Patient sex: F
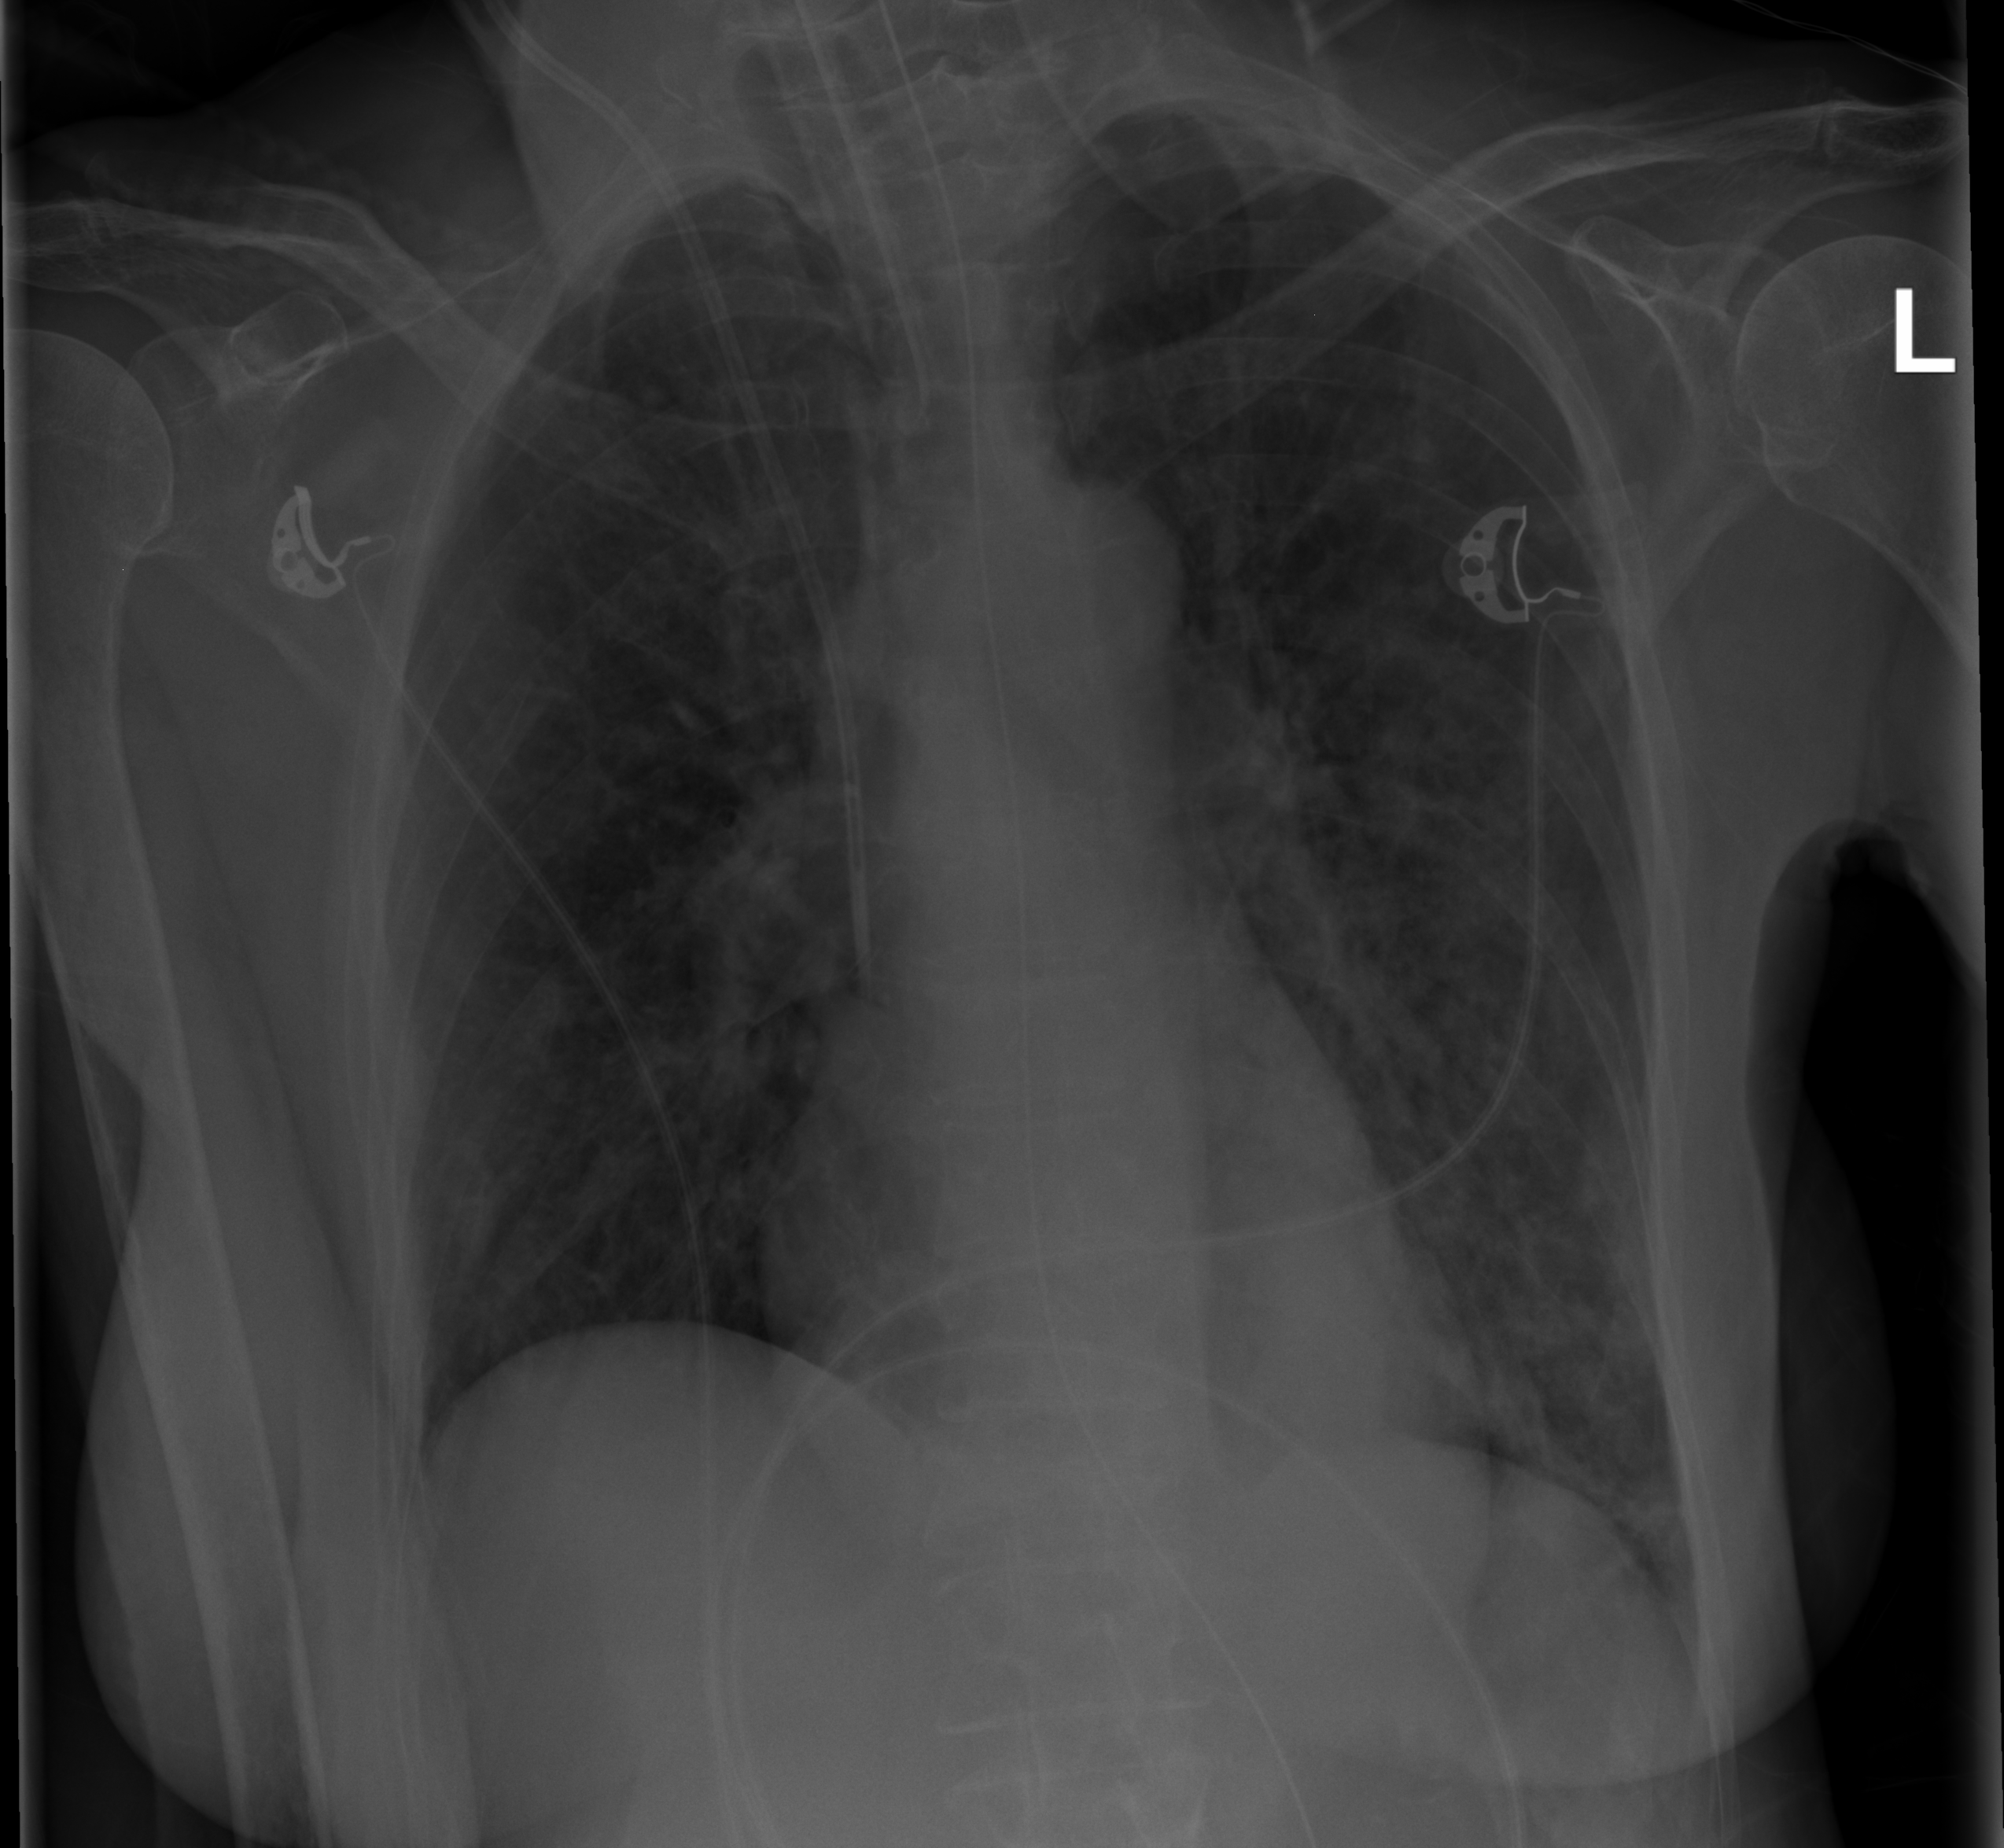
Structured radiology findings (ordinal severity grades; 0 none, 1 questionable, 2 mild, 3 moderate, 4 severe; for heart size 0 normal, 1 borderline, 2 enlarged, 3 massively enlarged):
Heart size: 0
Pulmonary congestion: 1
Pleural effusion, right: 0
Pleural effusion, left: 0
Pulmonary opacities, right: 1
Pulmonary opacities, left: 3
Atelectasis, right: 0
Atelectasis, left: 2